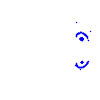
Particle: pion